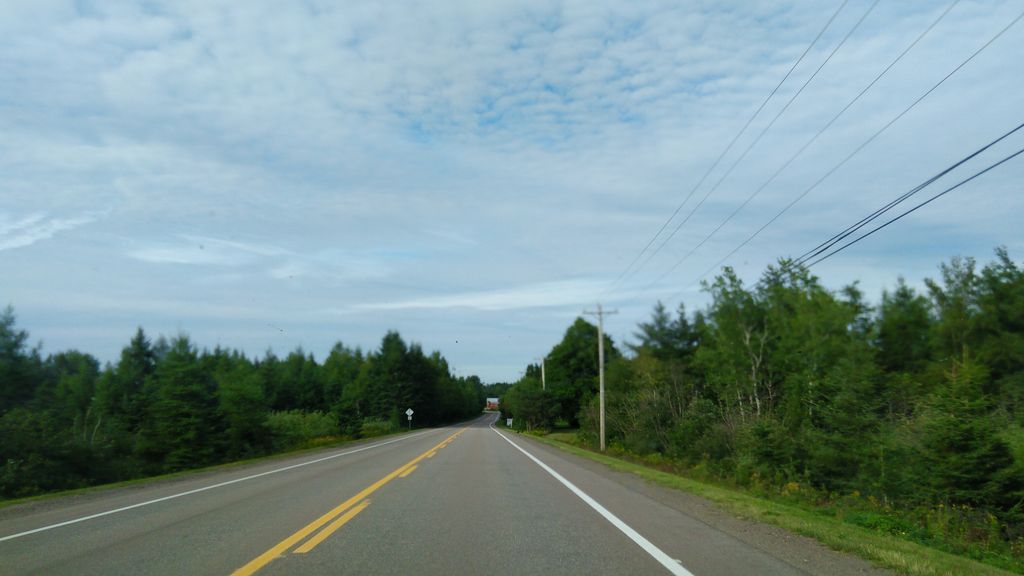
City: charlottetown